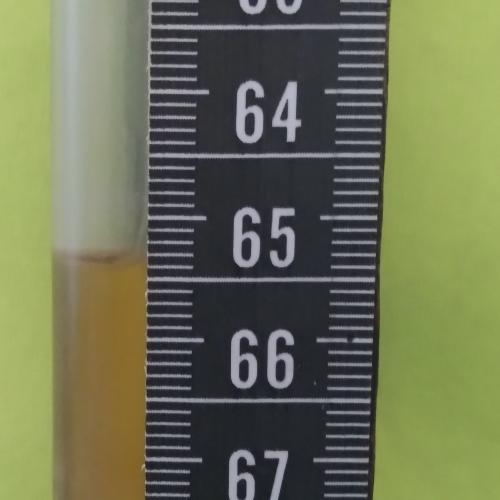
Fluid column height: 65.3 cm